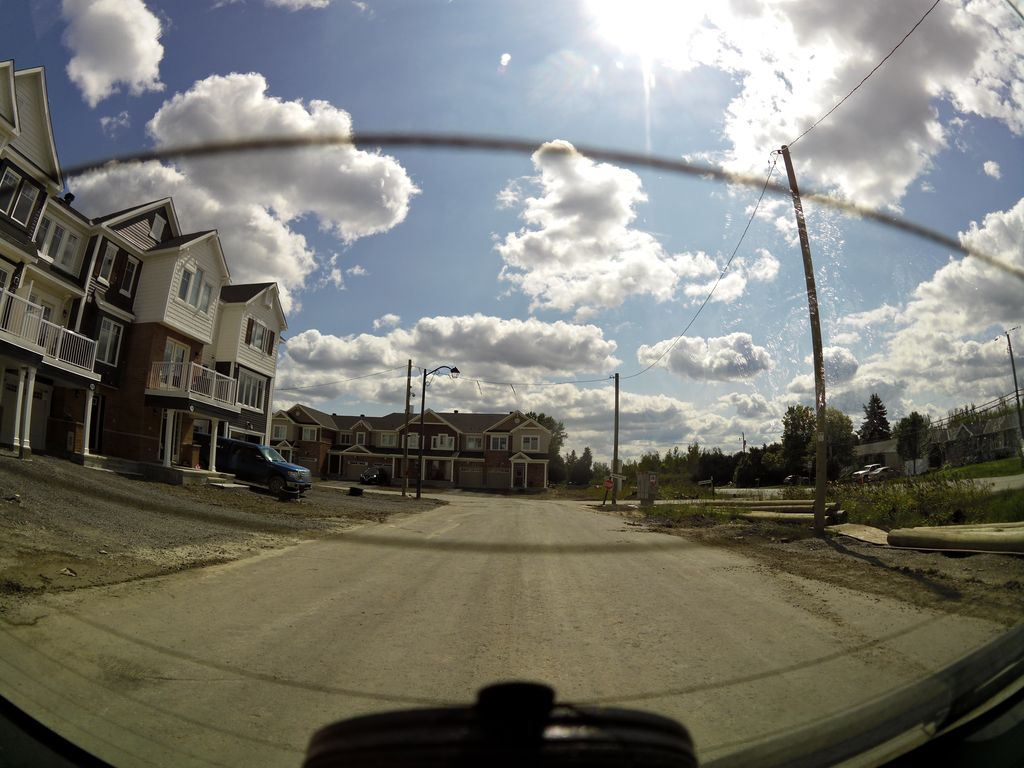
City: ottawa-gatineau